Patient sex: M
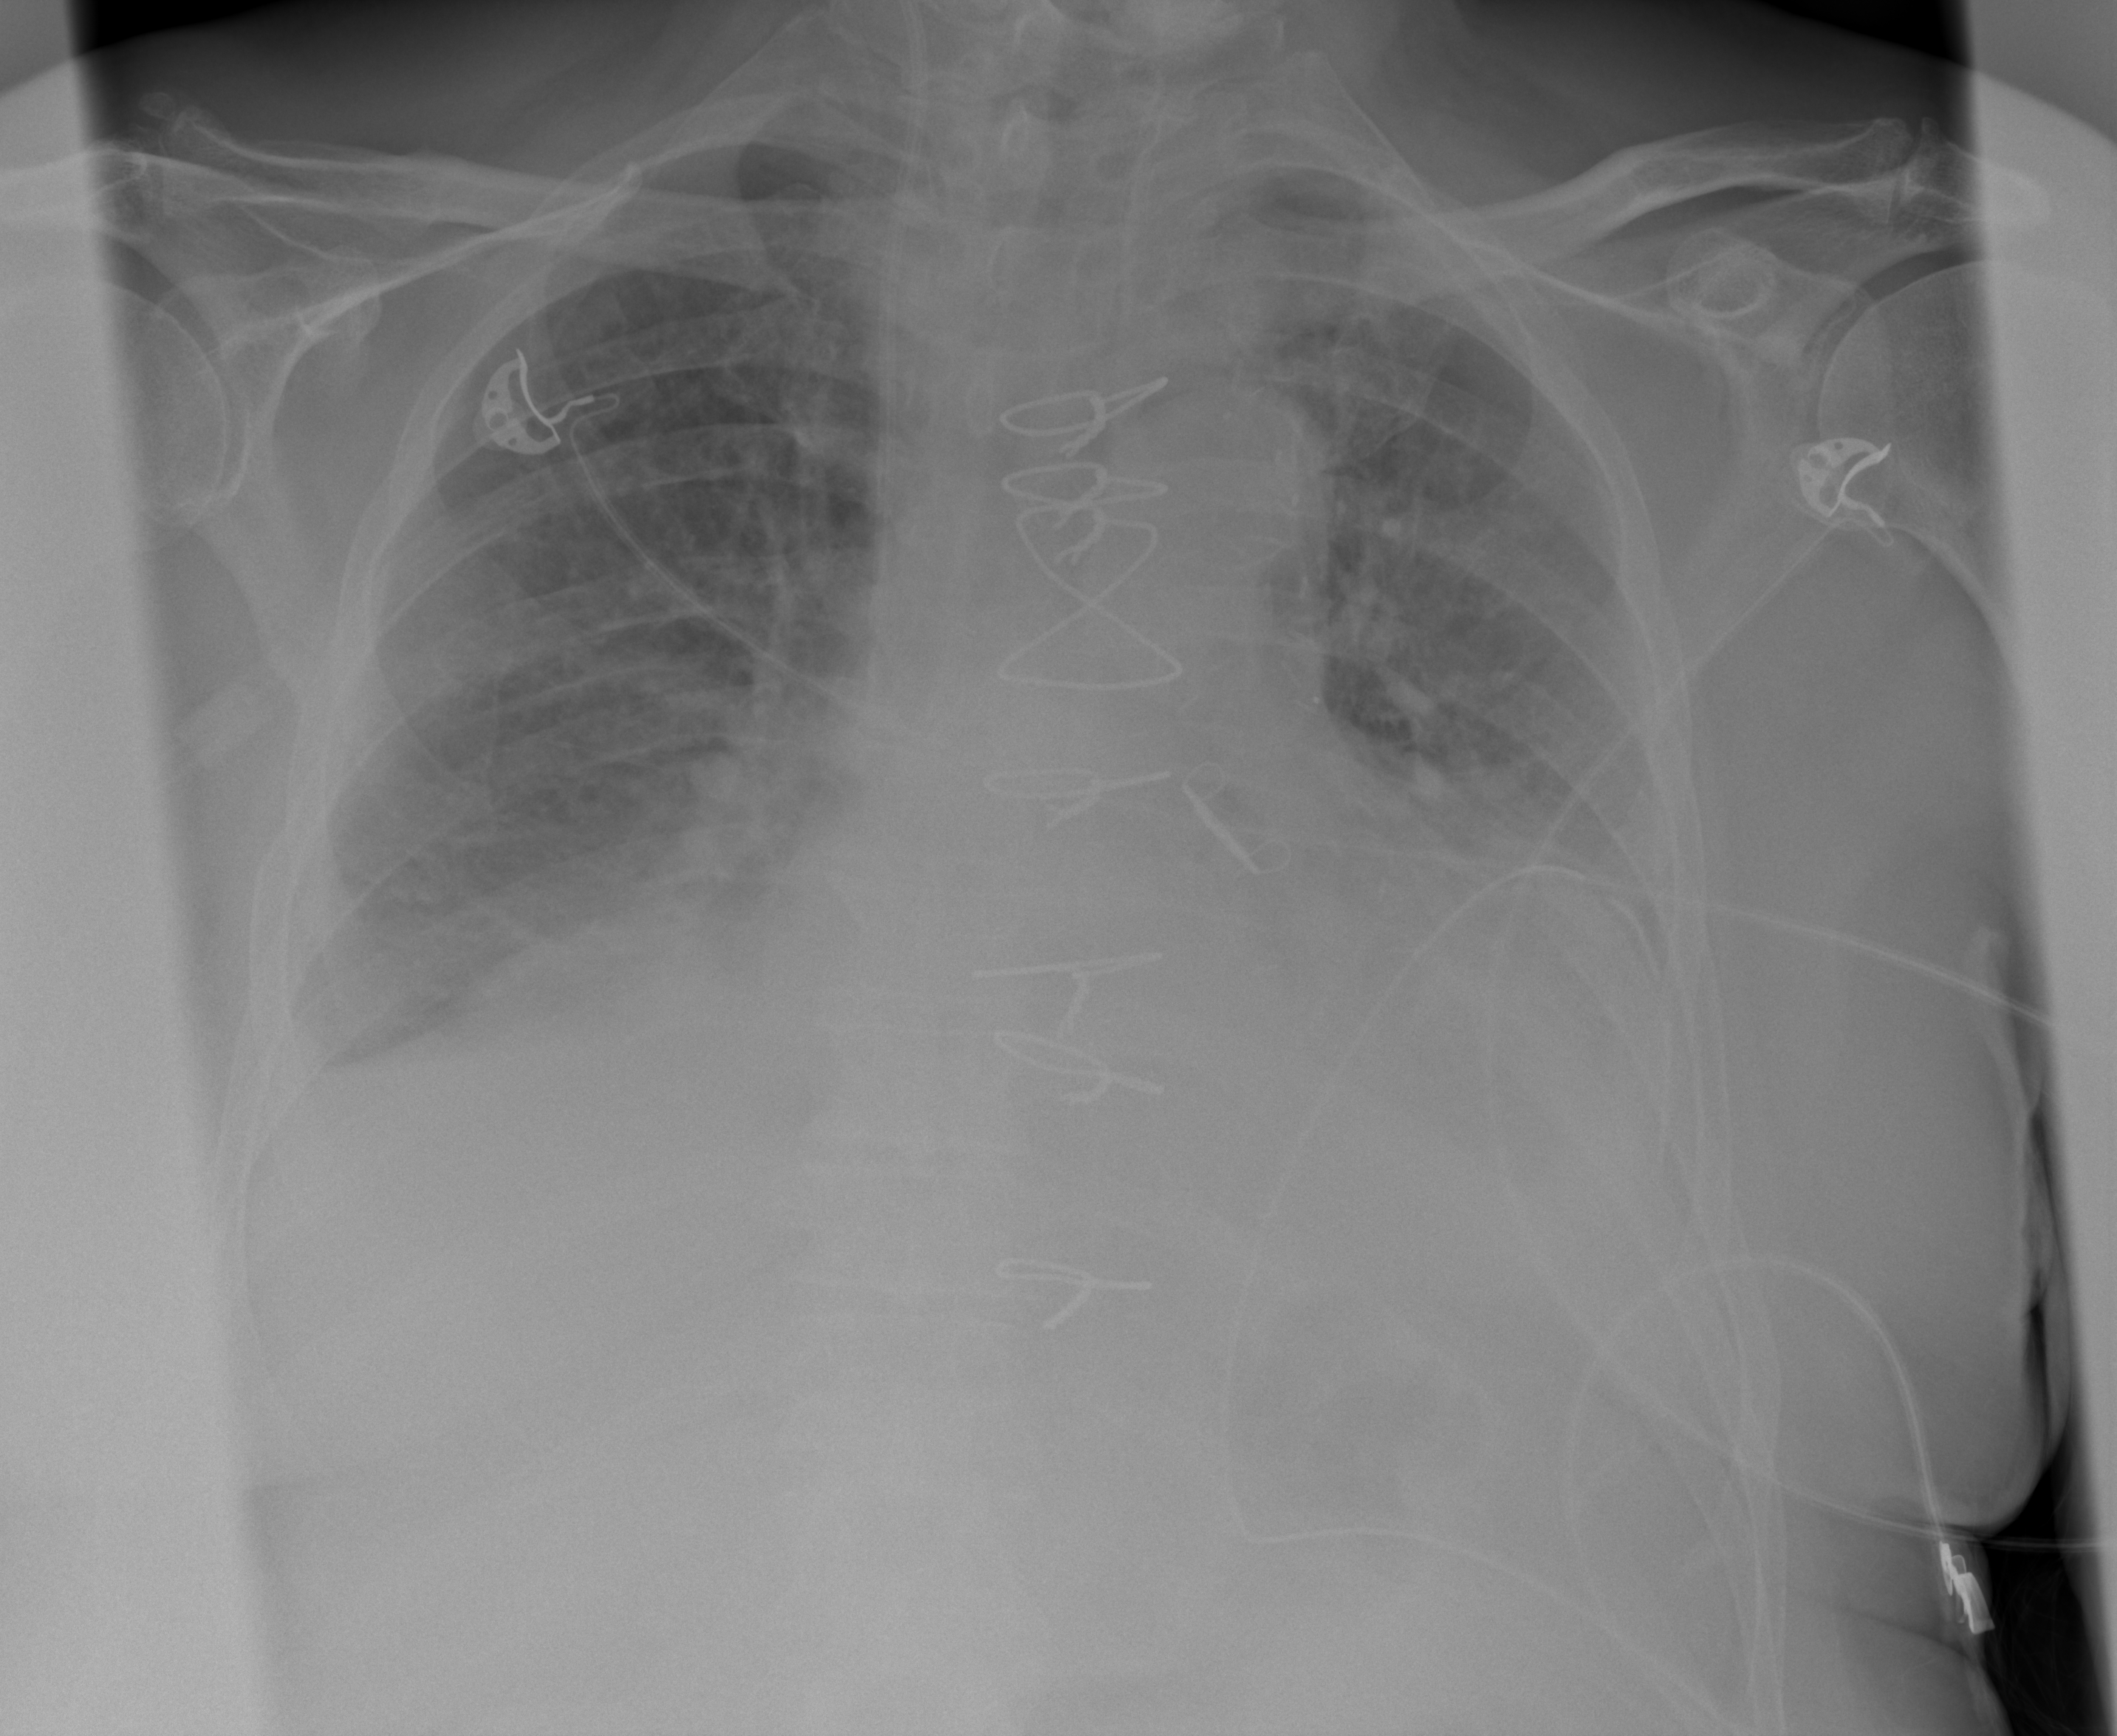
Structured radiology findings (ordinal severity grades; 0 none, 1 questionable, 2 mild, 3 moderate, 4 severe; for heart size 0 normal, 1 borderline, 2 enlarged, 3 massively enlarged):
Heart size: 2
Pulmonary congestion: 2
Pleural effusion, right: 2
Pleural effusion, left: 2
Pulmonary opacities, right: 2
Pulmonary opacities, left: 2
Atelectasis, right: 2
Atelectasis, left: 2